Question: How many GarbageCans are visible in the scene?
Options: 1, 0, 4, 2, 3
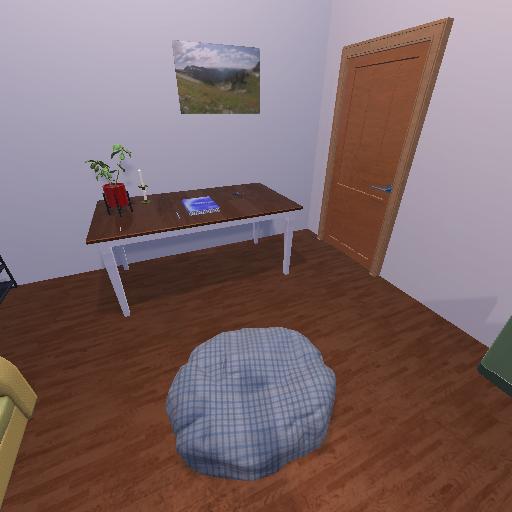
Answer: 1